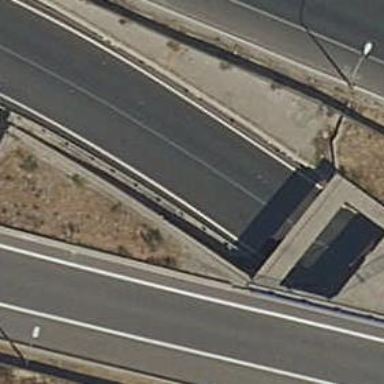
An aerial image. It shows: Motorway link.